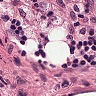
Metastatic tissue present: no